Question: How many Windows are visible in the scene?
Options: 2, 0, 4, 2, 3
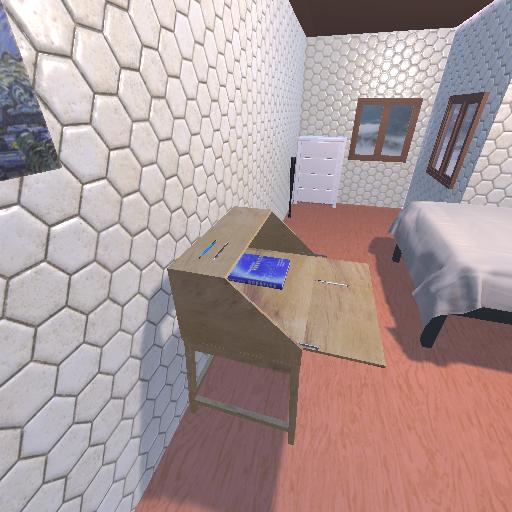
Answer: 2